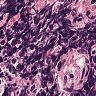
Metastatic tissue present: no